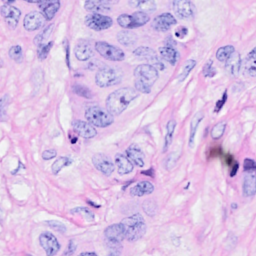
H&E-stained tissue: Breast